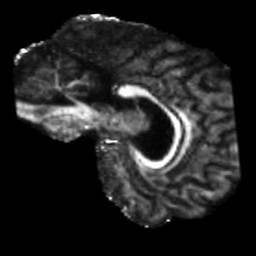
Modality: FA
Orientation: sagittal
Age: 41
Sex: male
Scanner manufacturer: siemens
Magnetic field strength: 3 T
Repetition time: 5.47 s
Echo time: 0.0854 s